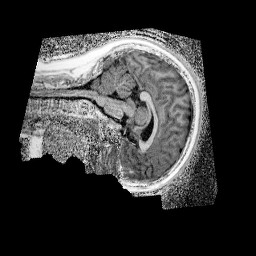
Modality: UNIT1_denoised
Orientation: sagittal
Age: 10
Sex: female
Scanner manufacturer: siemens
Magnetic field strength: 3 T
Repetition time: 4 s
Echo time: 0.00299 s